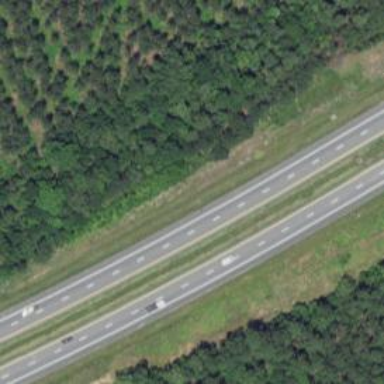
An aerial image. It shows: Asphalt motorway.